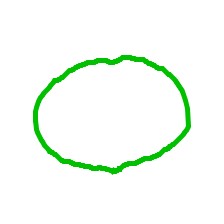
Shape: circle